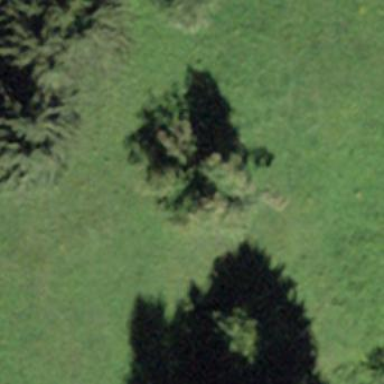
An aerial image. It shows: Forest area.